Question: I tried to run <URL>, when I try to run it via terminal everything works fine but when I copy and paste this code in eclipse and try to run it I get this error:
'''
Traceback (most recent call last): File "/Users/ABC/Documents/Eclipse/workspace/project/src/sklearn/plot_ROC.py", line 9, in <module>
from sklearn import svm, datasets ImportError: cannot import name svm
'''
I check that both eclipse and system using the same version of python (at least I think so)
In terminal when I typed "which python" the result is "//anaconda/bin/python"
And in eclipse I set the same for Python interpreter as you can see in below picture.

So can anyone guide me what is the problem?
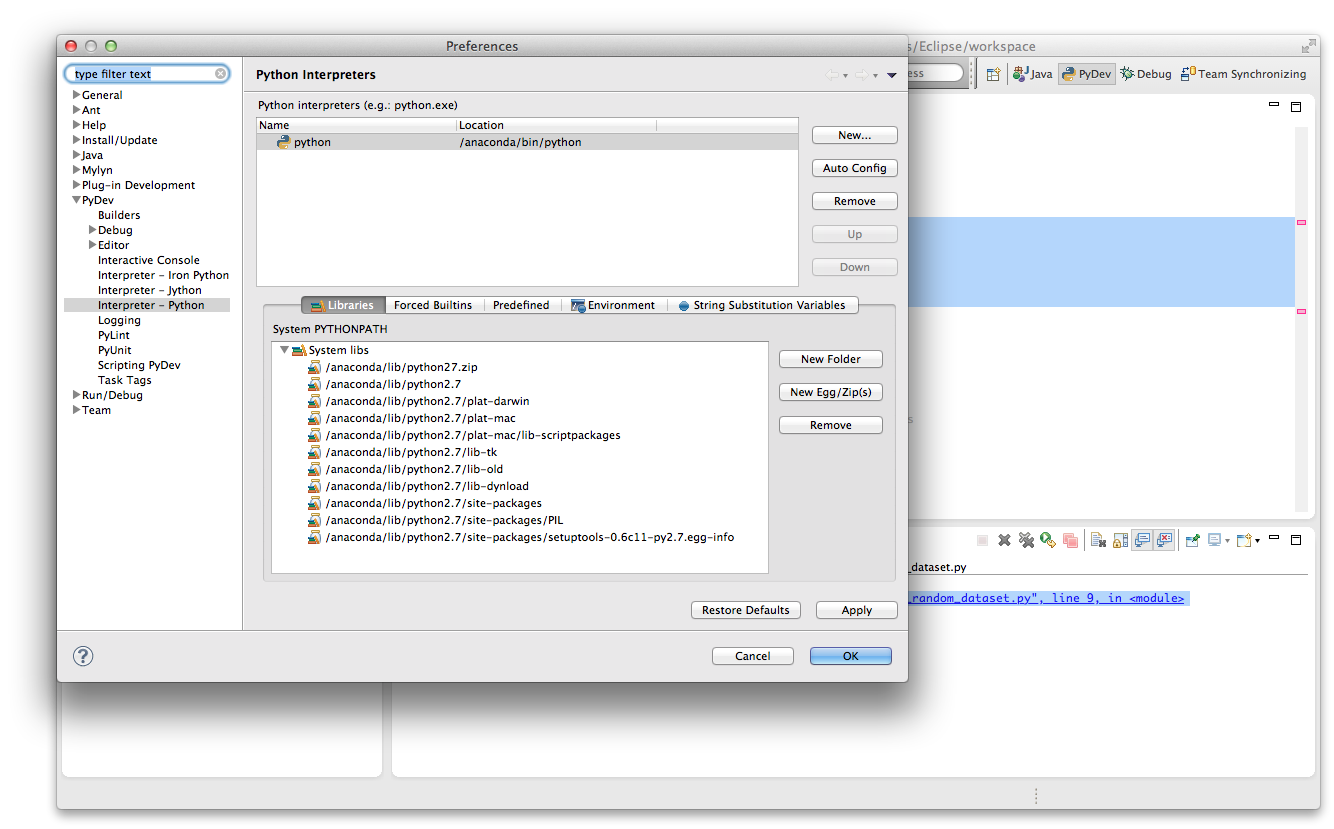
Answer: you may compare Python path under Eclipse and terminal by
'''
import sys
print ( sys.path )
'''
the order of entries does matter. My guess is that the fact that your Python file is in a folder called 'sklearn' ( i.e '.../project/src/sklearn') is messing the import statement.
: as it turned out, the problem was that the Python script was in a folder called 'sklearn' and Python would look into that folder to import 'svm'.